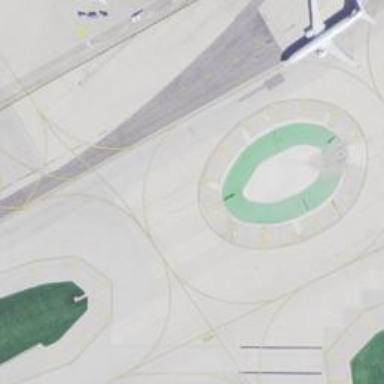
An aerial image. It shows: Image of taxiway at airport.